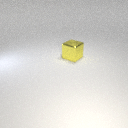
large yellow metal cube